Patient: sex M, age 52
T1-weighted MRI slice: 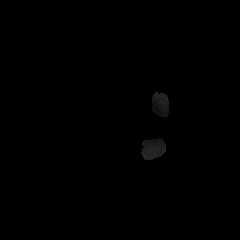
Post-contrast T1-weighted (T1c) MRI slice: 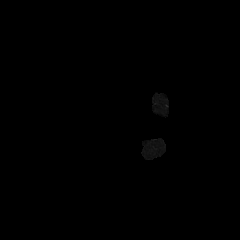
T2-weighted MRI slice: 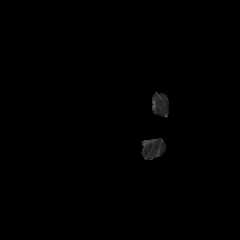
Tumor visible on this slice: no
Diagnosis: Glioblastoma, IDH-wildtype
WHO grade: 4